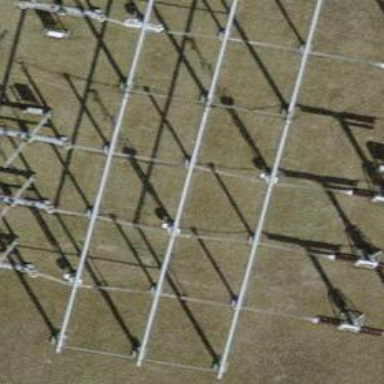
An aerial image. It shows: Power line carrying busbar.